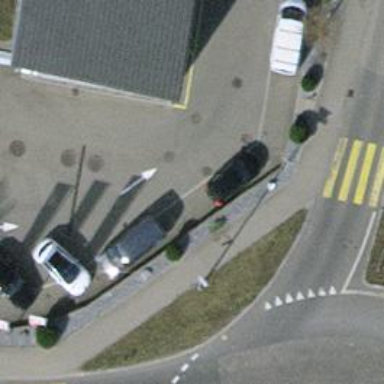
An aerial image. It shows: Road with steps.